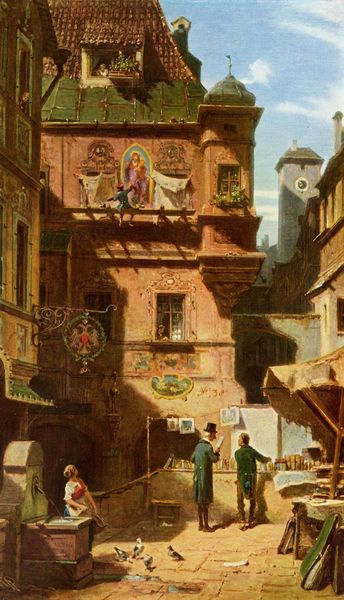
Titel: Kunst und Wissenschaft
Künstler: Carl Spitzweg
Institution: Privatsammlung
Schlagwörter: adler, blau, gemälde, himmel, mann, schatten, vogel, wasser, weiß, wolken, frauen, grün, kirchturm, menschen, sitzen, stadt, wäsche, ausschnitt, blumen, braun, fenster, frau, holz, hut, hüte, kleid, licht, männer, rücken, strasse, blick, dach, gebäude, haus, rose, rot, tier, tiere, tuch, weg, wolke, herren, hochformat, malerei, naive malerei, ornament, zylinder, anzug, kneipe, mensch, stehen, stein, steine, taube, bild, gilde, portrait, schauen, häuser, vögel, kirche, sonne, gewand, mantel, stoff, tücher, kind, pflanzen, tal, brunnen, genre, schornstein, turm, balkon, blumentopf, magd, sommer, bilder, bücher, papier, ecke, ansicht, bogen, fassade, gasse, geschäft, perspektive, pflaster, wäscheleine, beobachten, leine, heiß, nachmittag, dorf, dächer, giebel, mauer, ziegel, tag, hof, naiv, kleinstadt, laden, markt, platz, treppe, architecture, blue, church, hat, men, oil, people, red, stool, window, women, frack, karikatur, figures, green, lady, painting, table, talk, talking, wall, weib, weiber, windows, woman, poet, lesen, verzierung, wandmalerei, maler, uhr, picture, pictures, print, brown, durchgang, floor, plant, tor, galerie, stadtansicht, carl spitzweg, erker, hinterhof, schild, spitzweg, innenhof, wohnhaus, hängen, verkauf, türmchen, türme, zwiebeldach, zwiebelturm, münchen, idyll, dachfenster, gassen, hinten, tauben, füttern, künstler, humor, ironie, pavement, bürger, stand, verkaufsstand, kunst, malen, palette, pinsel, portal, wappen, biedermeier, gesims, jesus, cloud, clouds, man, sky, fressen, building, house, orange, water, rötlich, germany, houses, roof, street, sun, tower, village, stadtmauer, marktplatz, gaube, suit, blumenkasten, aufgehängt, exterior, plants, paper, carl, bieder, aufhängen, kunsthändler, verkaufen, neugier, bemalung, steinboden, maria, vordach, mutter gottes, coat, realism, bird, coats, birds, eagle, french, saint, antiquariat, brunne, laube, books, glass, zeichner, gasthaus, schänke, wirtshaus, marktstand, marienbild, virgin, clock, door, scene, suits, bright, town, kirchturmuhr, turmuhr, sunlight, italy, rural, hühner, heiligenbild, city, human, spectator, gottesmutter, plan, dack, square, gaupe, brick, buildings, facade, fountain, doppeladler, uhrturm, stände, artist, painter, altstadt, map, wandbemalung, starße, fassadenmalerei, medieval, signs, streets, animal, pidgeon, pigeon, zwiebelhaube, pigeons, christ, dirndel, shadows, canvas, paint, steeple, altertum, blue sky, waste, top hat, urban, postbote, mittelalter, geschäftsmann, humans, mary, bürgerhaus, flohmarkt, unsere liebe frau, market, heilige maria, edelleute, stadtszene, stdt, well, mural, ladenschild, canopy, himmel4, tiles, europe, biedermann, external, sign, wandmalerie, cylinder, icon, deutschland, laundry, foliage, spiessbürger, gesimsse, hunhn, lüftlmaler, marktstä, männar, stall, street scene, streetscape, ~pflanze, emblem, shops, cobblestone, stands, vendors, daylight, tile roof, buying, prints, warm, zunftzeichen, taubenm, btaube, townscape, genre scene, art market, window', cotton, medival, iconm, 4, romaticism, xviii, holy mary, flagstones, kneiße, cit, pump, citty, hatus, überlingen, stalls, water pump, rooftop, pidgeons, paing, conversing, garbage, clocktower, steepl, green roofs, squere, pinting, green coats, gottesgebärerin, maria von nazaret, endirndl, 비둘기, 물